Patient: sex F, age 61
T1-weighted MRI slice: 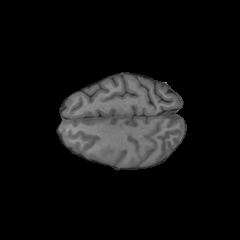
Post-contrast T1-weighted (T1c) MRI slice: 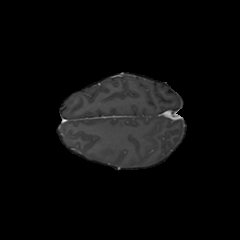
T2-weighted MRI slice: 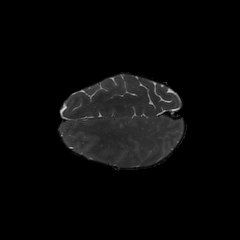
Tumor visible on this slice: no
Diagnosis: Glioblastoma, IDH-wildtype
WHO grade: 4